Interaction volume radius: 10 \u00c5
Interaction volume height: 20 \u00c5
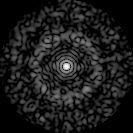
Disorder parameter: 0.8194